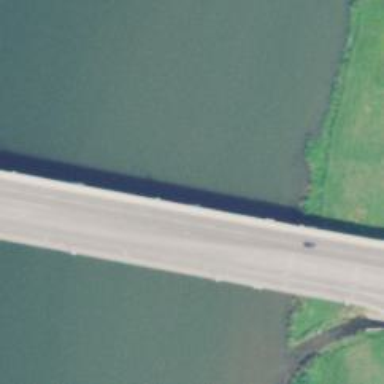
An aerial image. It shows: Secondary road crossing over beam bridge.